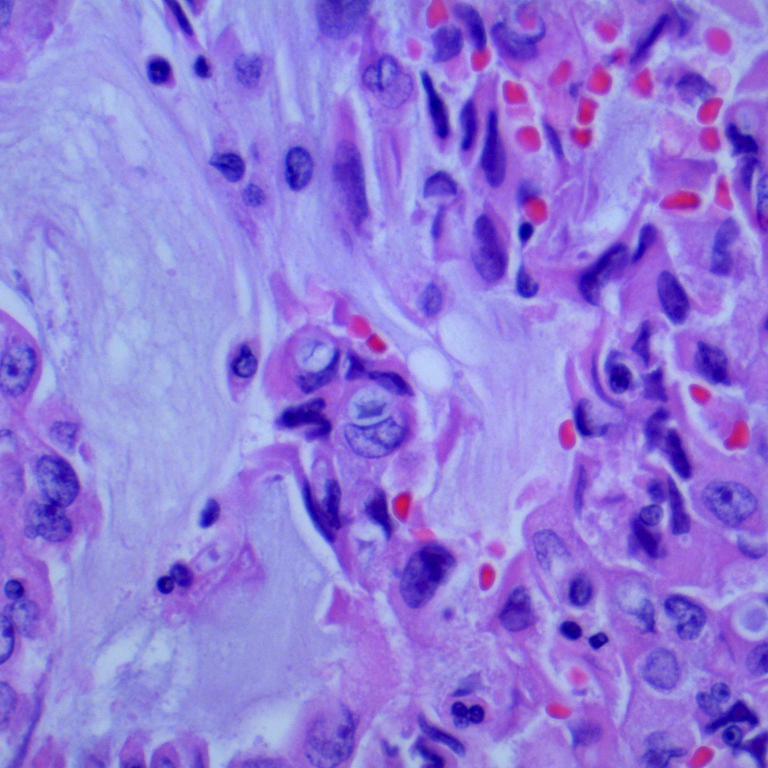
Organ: lung
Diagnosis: adenocarcinomas